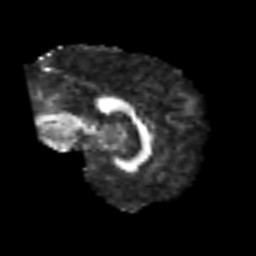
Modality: FA
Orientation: sagittal
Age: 49
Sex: male
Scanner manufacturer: siemens
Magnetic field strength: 3 T
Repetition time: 6.1 s
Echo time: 0.101 s